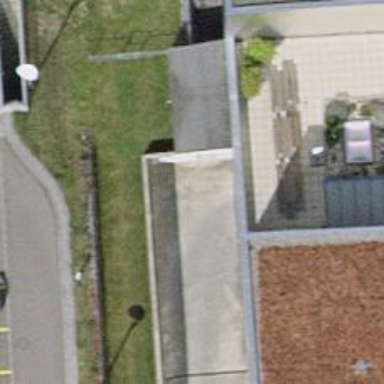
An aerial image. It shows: Parking entrance.